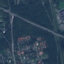
Label: Highway